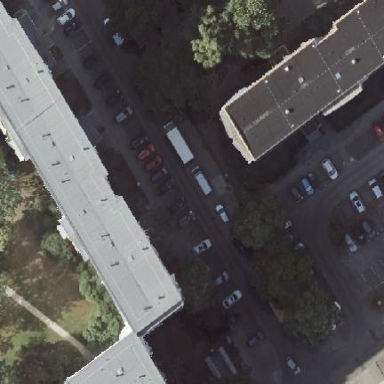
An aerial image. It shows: Residential building with flat gray roof made of tar paper.